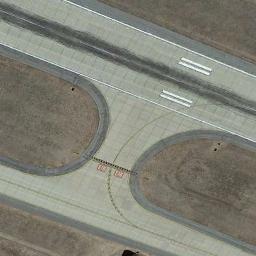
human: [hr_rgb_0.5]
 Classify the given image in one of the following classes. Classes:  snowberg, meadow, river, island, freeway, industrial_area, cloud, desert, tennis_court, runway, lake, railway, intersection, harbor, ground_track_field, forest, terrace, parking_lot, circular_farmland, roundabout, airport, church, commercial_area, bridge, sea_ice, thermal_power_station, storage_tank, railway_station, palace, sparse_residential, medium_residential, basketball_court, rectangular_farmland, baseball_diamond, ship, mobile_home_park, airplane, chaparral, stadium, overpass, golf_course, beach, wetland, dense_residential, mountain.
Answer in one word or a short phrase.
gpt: runway